Question: I have js pie timer which is getting time from node.js and rendering pie chart.
here is code:
here I have several data-...="" attributes which is rendering the pie chart
'''
<div id="myStat2" data-dimension="104" data-text="45" data-percent="0"></div>
'''
here is jQuery part of what i have it is somehow listener but not best solution.
'''
var time = 0;
setInterval(function(){
time = $('#myStat2').attr('data-percent');
$('#myStat2').empty();
$('#myStat2').attr('data-percent', time);
$('#myStat2').attr('data-text', parseInt(time));
$('#myStat2').circliful({animationstep: 0});
}, 100);
'''
here is the result of what is completely rendered:

here everything correct and working fine, but i suppose this is not best solution.
I thought that i can do this through angularJS but i have not idea how it is working.
Can any one offer me something better ?
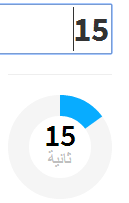
Answer: A large concept of angular is to avoid these kind of DOM bindings as 2-way data binding is already provided. I assume 'myStat2' is inside an angular scope so why not set a scope value in your view:
'''
<div id="myStat2" data-dimension="104" data-text="{{ dataText }}" data-percent="{{ dataPercent }}"></div>
'''
You can then change it directly in the $scope:
'''
$scope.dataPercent = time;
$scope.dataText = parseInt(time);
'''
I don't really understand what you are trying to achieve however as this code seems pointless:
'''
time = $('#myStat2').attr('data-percent');
$('#myStat2').empty();
$('#myStat2').attr('data-percent', time);
'''
I would recommend getting a better understand of angular and then moving this chart into some kind of directive.